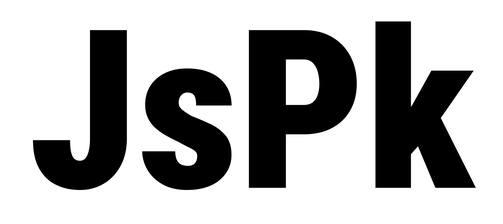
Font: Roboto_Condensed_Black